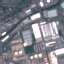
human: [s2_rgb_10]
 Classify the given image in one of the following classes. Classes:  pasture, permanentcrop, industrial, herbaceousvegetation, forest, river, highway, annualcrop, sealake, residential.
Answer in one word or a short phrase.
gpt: Industrial